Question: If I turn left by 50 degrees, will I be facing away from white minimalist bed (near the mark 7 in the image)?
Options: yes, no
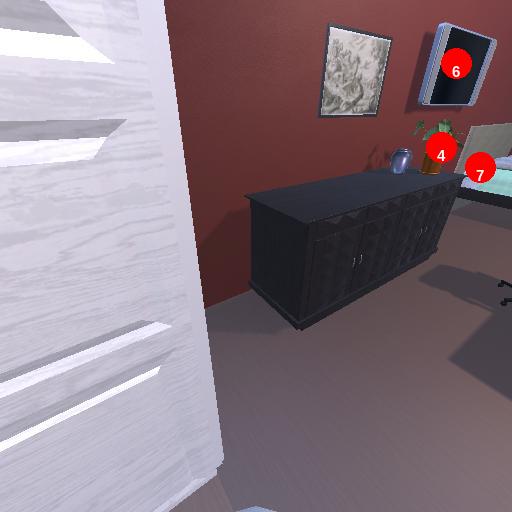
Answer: yes